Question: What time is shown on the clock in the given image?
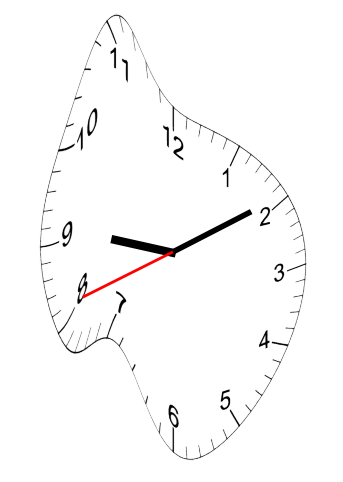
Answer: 09:09:41